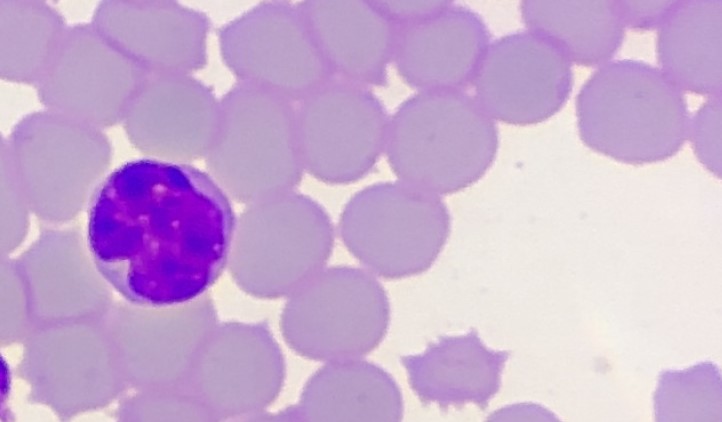
White blood cell type: Lymphocyte